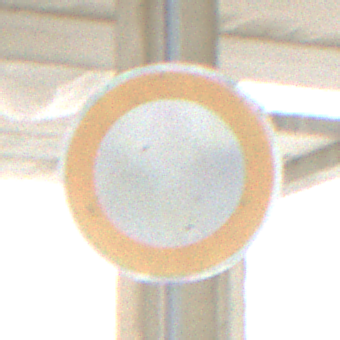
Verkehrszeichen: VerbotFahrzeugeAllerArt
Umgebung: Roofed, Suburban
Tageszeit: MorningAfternoon
Wetter: PartlyCloudy
Licht: Natural
Jahreszeit: Winter
Kontrast: LowContrast